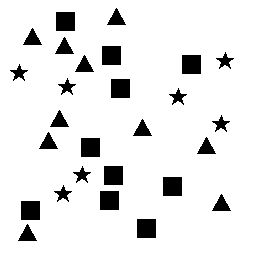
Squares: 10
Triangles: 10
Stars: 7
Total shapes: 27